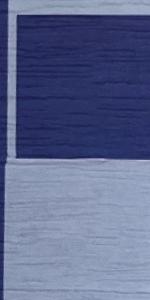
Label: Empty